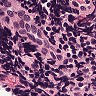
Metastatic tissue present: no